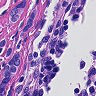
Metastatic tissue present: yes